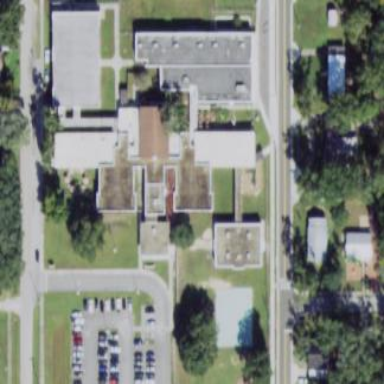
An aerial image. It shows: School.